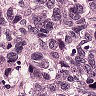
Metastatic tissue present: yes